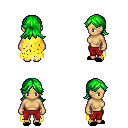
a pixel art fantasy rpg character, female body template, human, tanned skin, yellow tattered cape, red pants, green loose hair, black slippers, four views (front, back, left, right), 2x2 character sprite sheet, small pixel art, hard edges, no anti-aliasing